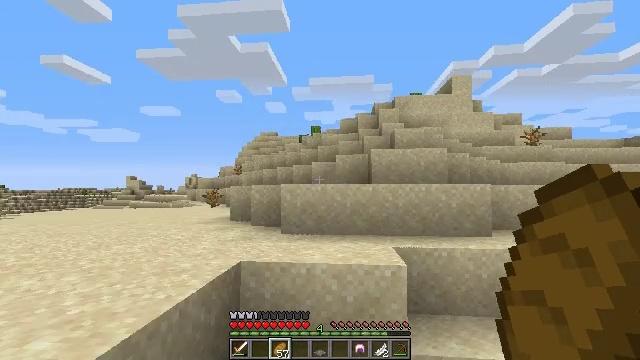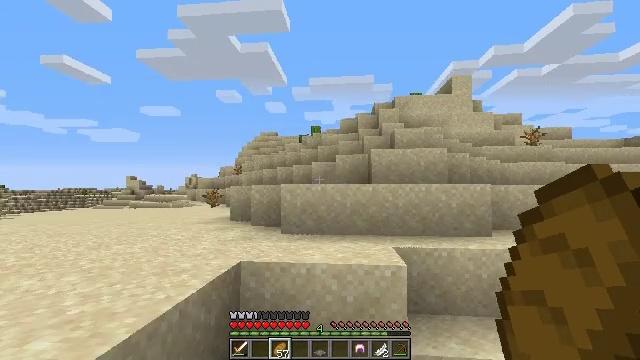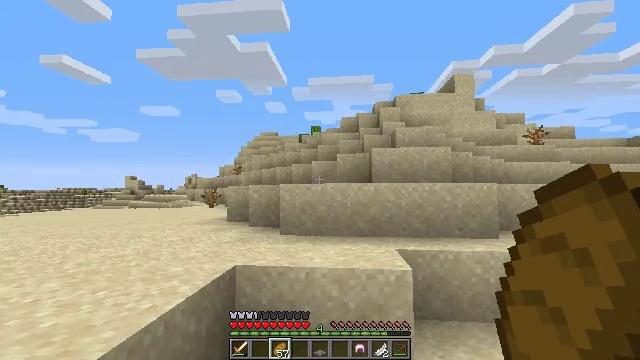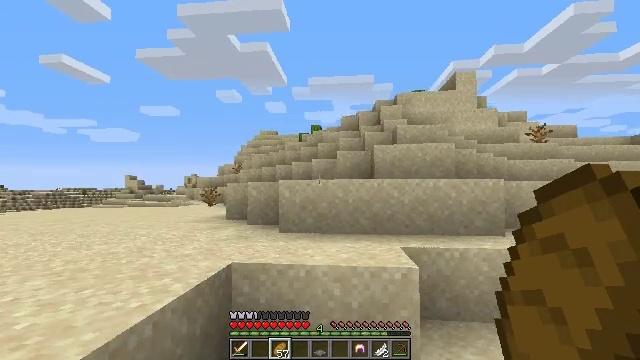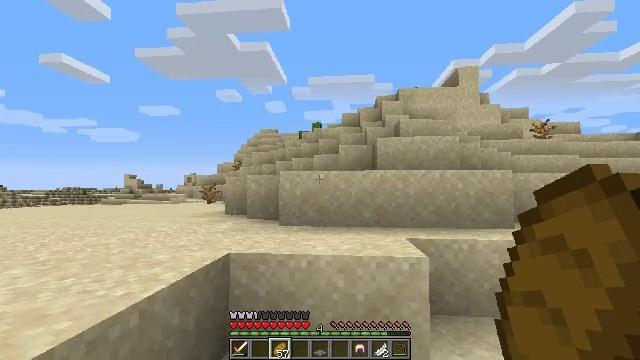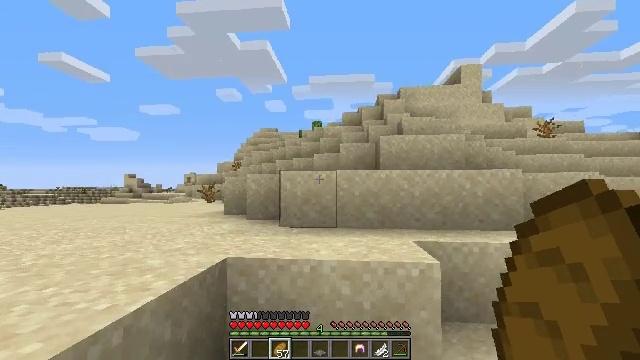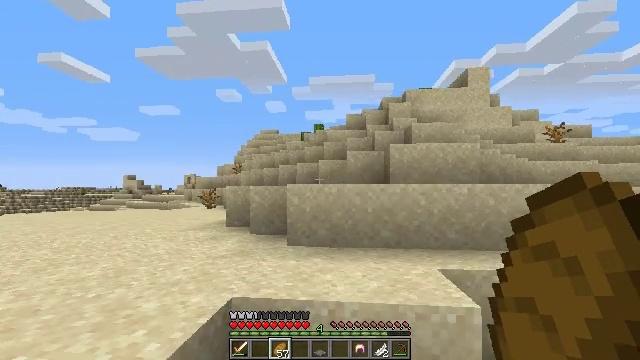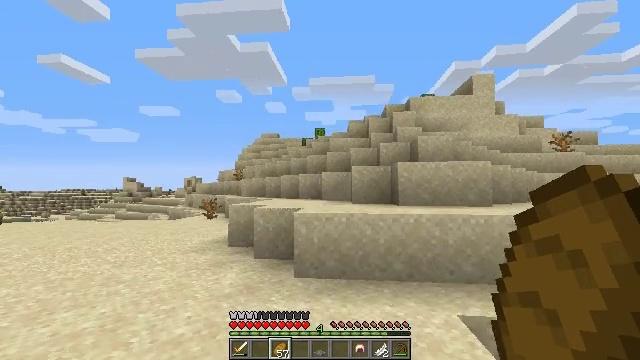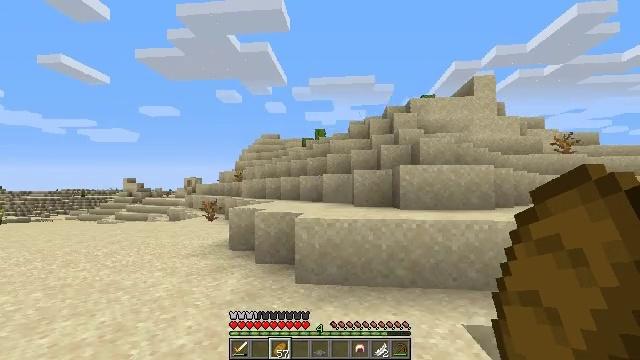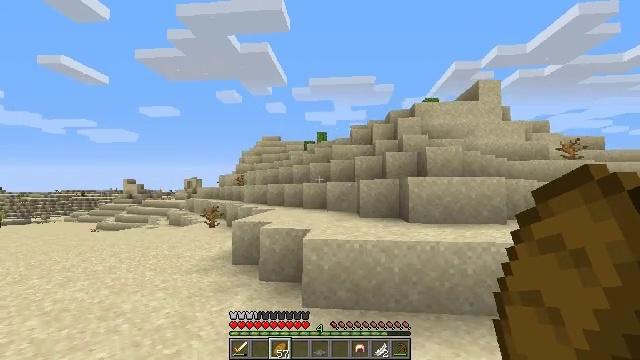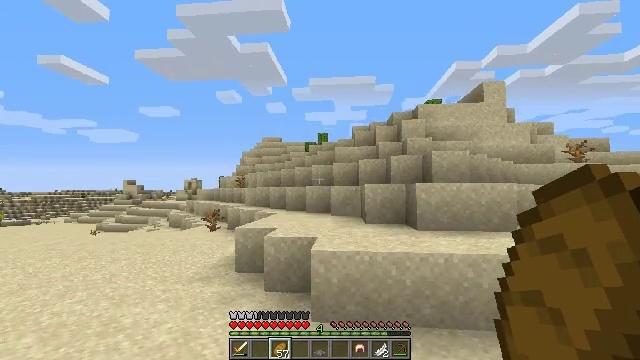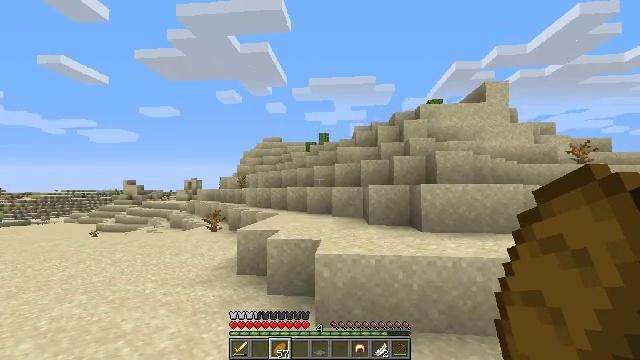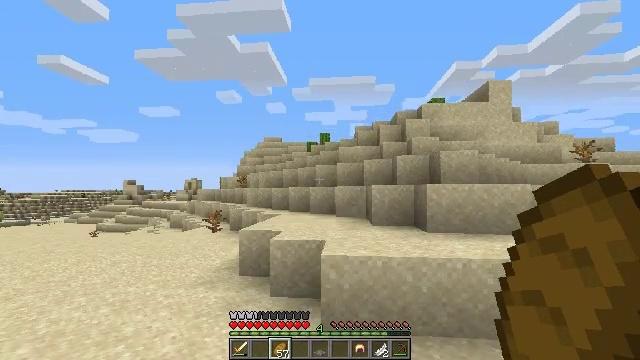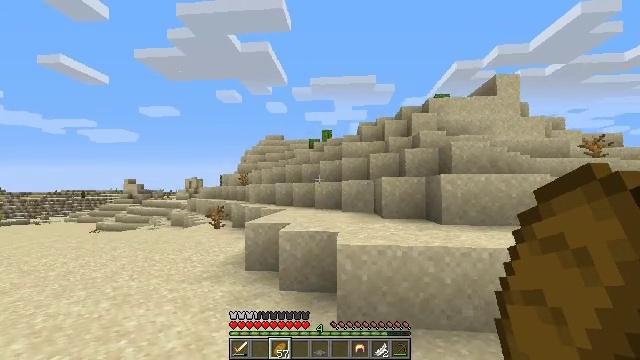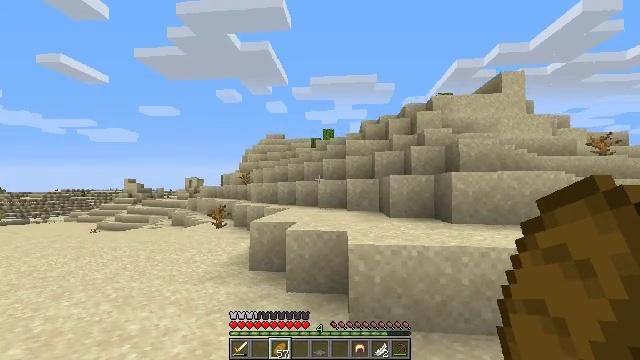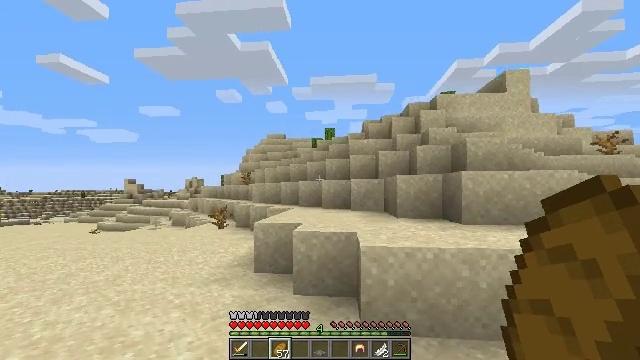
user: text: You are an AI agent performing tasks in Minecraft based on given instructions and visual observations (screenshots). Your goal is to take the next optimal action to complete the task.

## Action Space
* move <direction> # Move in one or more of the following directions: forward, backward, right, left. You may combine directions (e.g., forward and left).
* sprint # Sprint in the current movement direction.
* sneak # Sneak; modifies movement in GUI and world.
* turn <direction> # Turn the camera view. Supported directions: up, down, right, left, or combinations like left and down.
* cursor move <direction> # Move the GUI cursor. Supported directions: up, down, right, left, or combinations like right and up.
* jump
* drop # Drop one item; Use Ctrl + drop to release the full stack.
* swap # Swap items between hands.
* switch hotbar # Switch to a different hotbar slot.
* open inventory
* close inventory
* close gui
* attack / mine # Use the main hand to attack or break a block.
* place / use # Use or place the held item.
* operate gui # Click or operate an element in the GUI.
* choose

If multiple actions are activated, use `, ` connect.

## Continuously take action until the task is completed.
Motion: motion action
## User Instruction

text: Get cactus from the sandy areas.
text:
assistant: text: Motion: move forward and move left, jump
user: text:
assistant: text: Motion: move forward and move left, jump
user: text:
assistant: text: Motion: move forward and move left, jump
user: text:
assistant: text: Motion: move forward and move left, jump
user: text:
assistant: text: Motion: move forward and move left, jump
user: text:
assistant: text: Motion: move forward and move left, jump
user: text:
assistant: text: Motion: move forward and move left, jump
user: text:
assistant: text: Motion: move forward and move left, jump
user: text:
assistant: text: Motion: move forward and move left, jump
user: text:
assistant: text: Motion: move forward and move left, jump
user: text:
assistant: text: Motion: move forward and move left, jump
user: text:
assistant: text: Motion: move forward and move left, jump
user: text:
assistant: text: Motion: move forward and move left, jump
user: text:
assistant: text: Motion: move forward and move left, jump
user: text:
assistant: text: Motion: move forward and move left, jump
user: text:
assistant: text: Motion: move forward and move left, jump
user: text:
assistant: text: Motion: move forward and move left, jump
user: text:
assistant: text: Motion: move forward and move left, jump
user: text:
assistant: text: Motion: move forward and move left, jump
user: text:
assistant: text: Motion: move forward and move left, jump
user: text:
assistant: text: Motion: move forward and move left, jump
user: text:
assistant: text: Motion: move forward and move left, jump
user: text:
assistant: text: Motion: move forward and move left, jump
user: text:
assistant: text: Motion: move forward and move left, jump
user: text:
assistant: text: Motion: move forward and move left, jump
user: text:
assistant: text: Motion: move forward and move left, jump
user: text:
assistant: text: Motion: move forward and move left, jump
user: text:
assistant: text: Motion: move forward and move left, jump
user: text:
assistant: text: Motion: move forward and move left, jump
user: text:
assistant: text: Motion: move forward and move left, jump